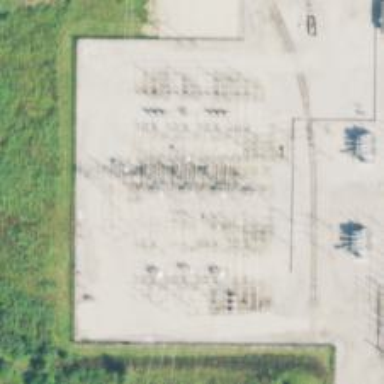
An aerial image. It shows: Switch for power supply.